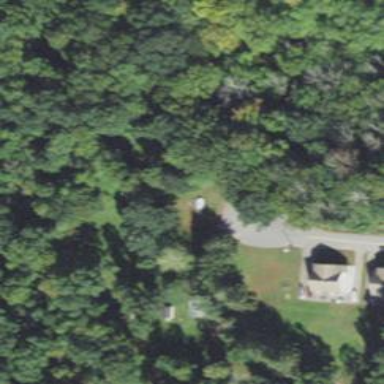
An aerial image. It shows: Residential driveway used as service road.